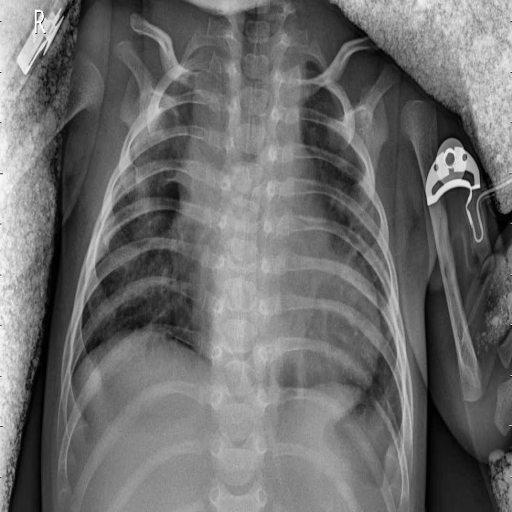
Finding: PNEUMONIA